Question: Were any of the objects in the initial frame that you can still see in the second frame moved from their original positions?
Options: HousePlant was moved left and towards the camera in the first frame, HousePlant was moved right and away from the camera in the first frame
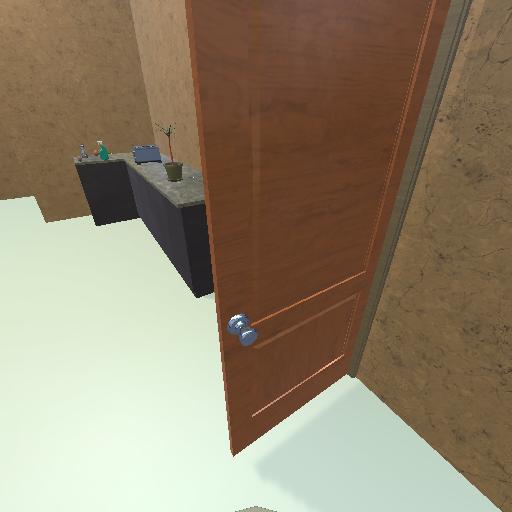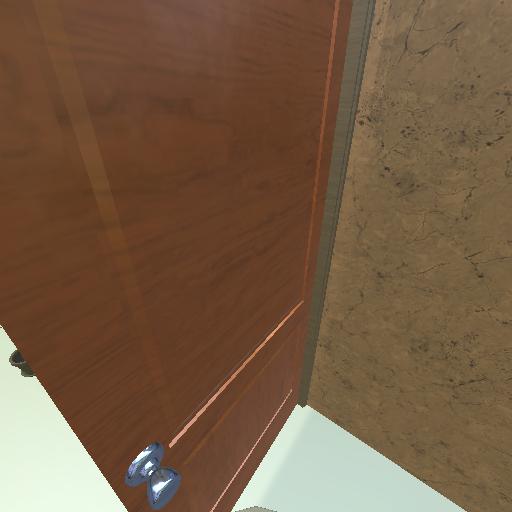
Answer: HousePlant was moved left and towards the camera in the first frame